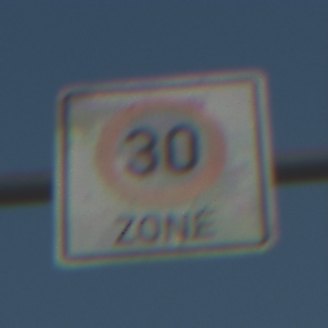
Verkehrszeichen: BeginnZone30
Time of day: MorningAfternoon
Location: Outdoor (Suburban)
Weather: PartlyCloudy
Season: NotSpecified
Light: Natural